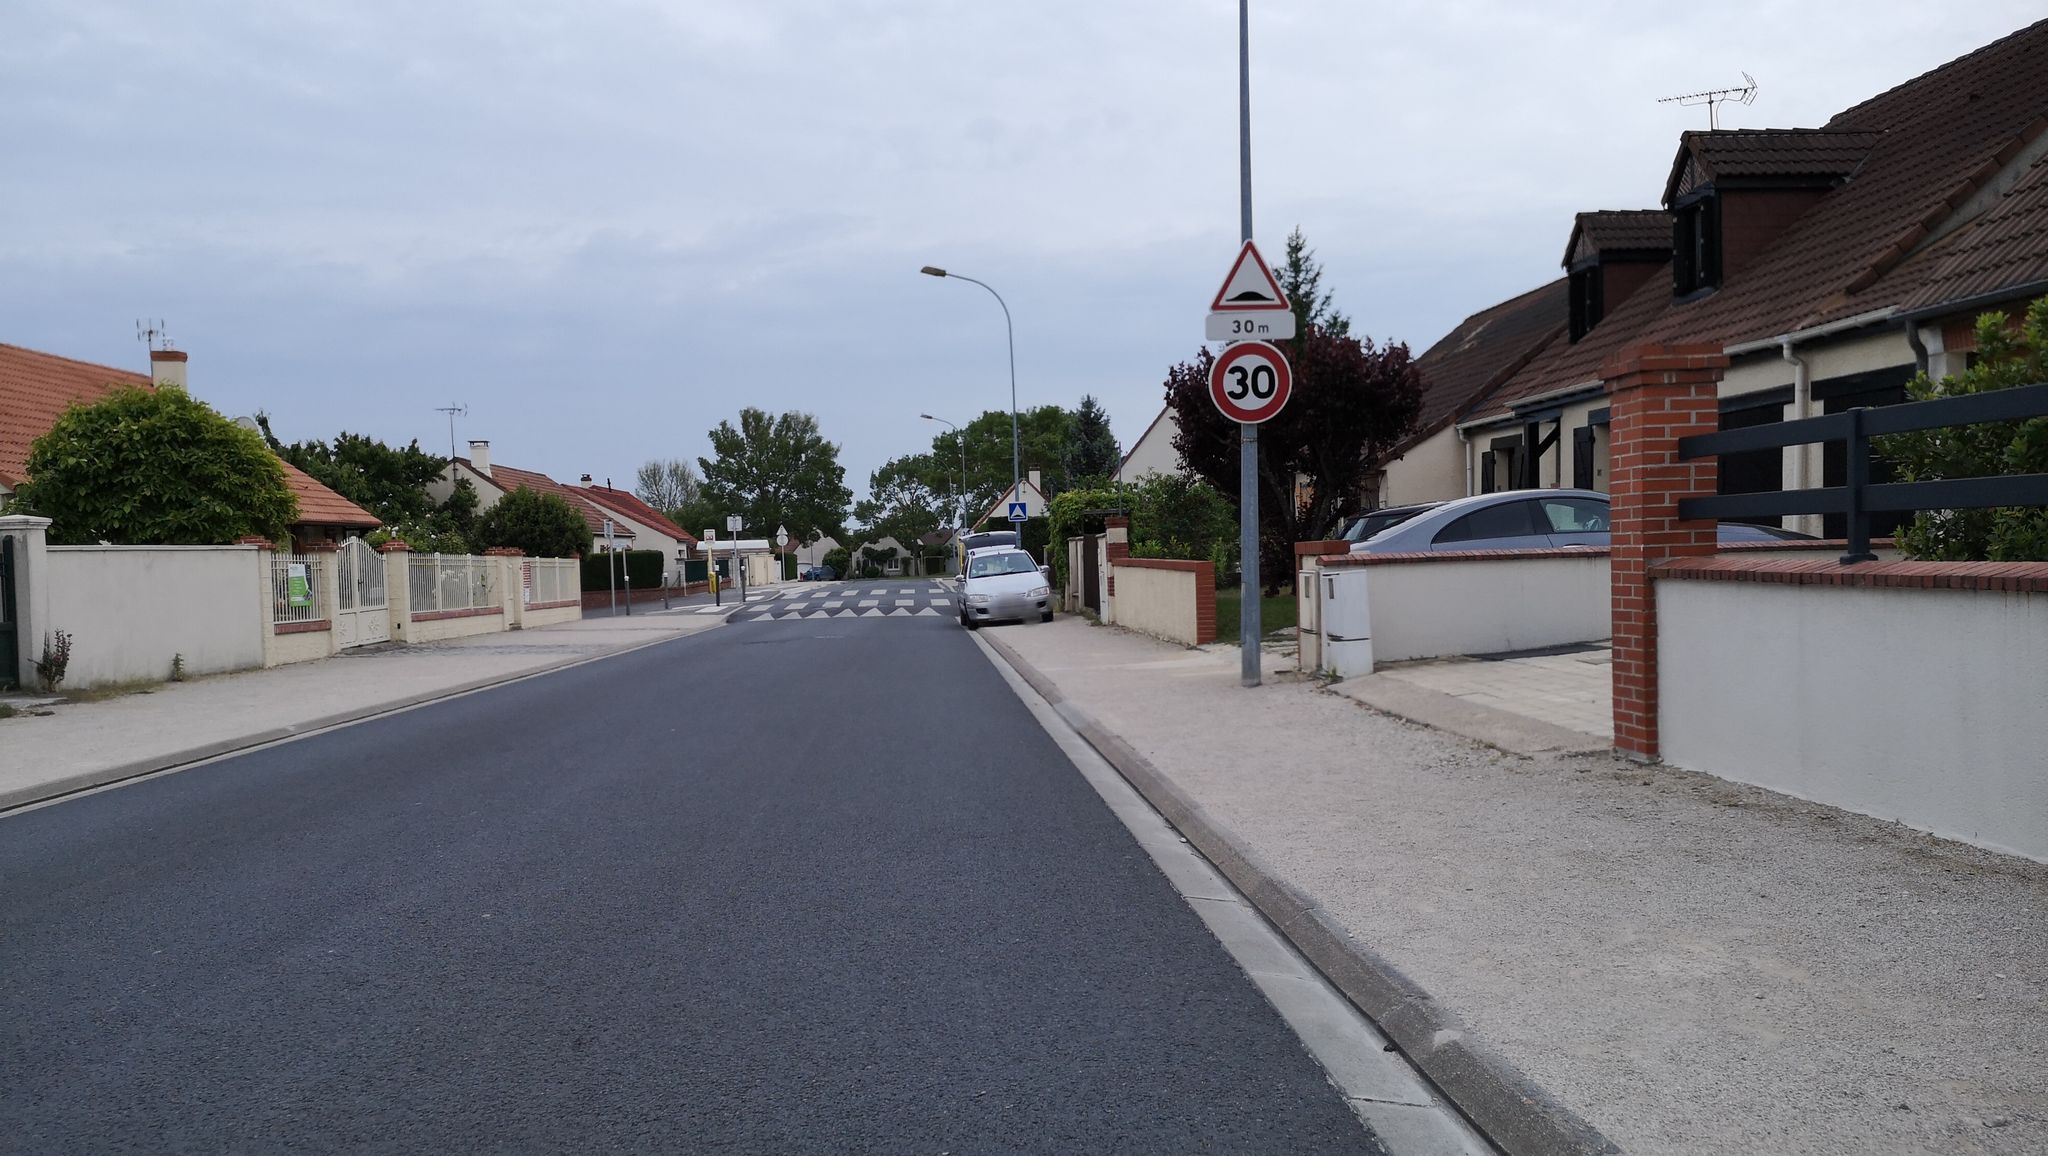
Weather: clear
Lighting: day
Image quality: good
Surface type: cycling surface
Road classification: residential
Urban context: urban centre
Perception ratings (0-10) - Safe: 5.76, Lively: 6.14, Beautiful: 6.8, Boring: 1.94, Depressing: 3.97, Wealthy: 6.27